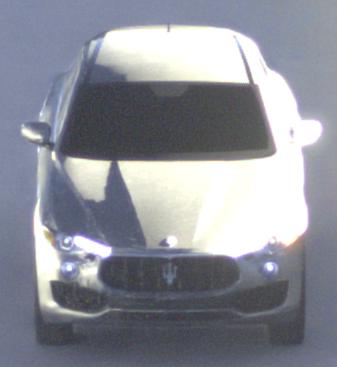
Make: Maserati
Model: Levante GT Hybrid
Detailed model: Levante
Model produced from: 2021/07
Model produced until: 2022/10
Doors: 4
Color: gray
Road condition: dry road
Daytime: sunrise or sunset
Contrast: high contrast